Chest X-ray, AP view. Patient: 38 years old, sex F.
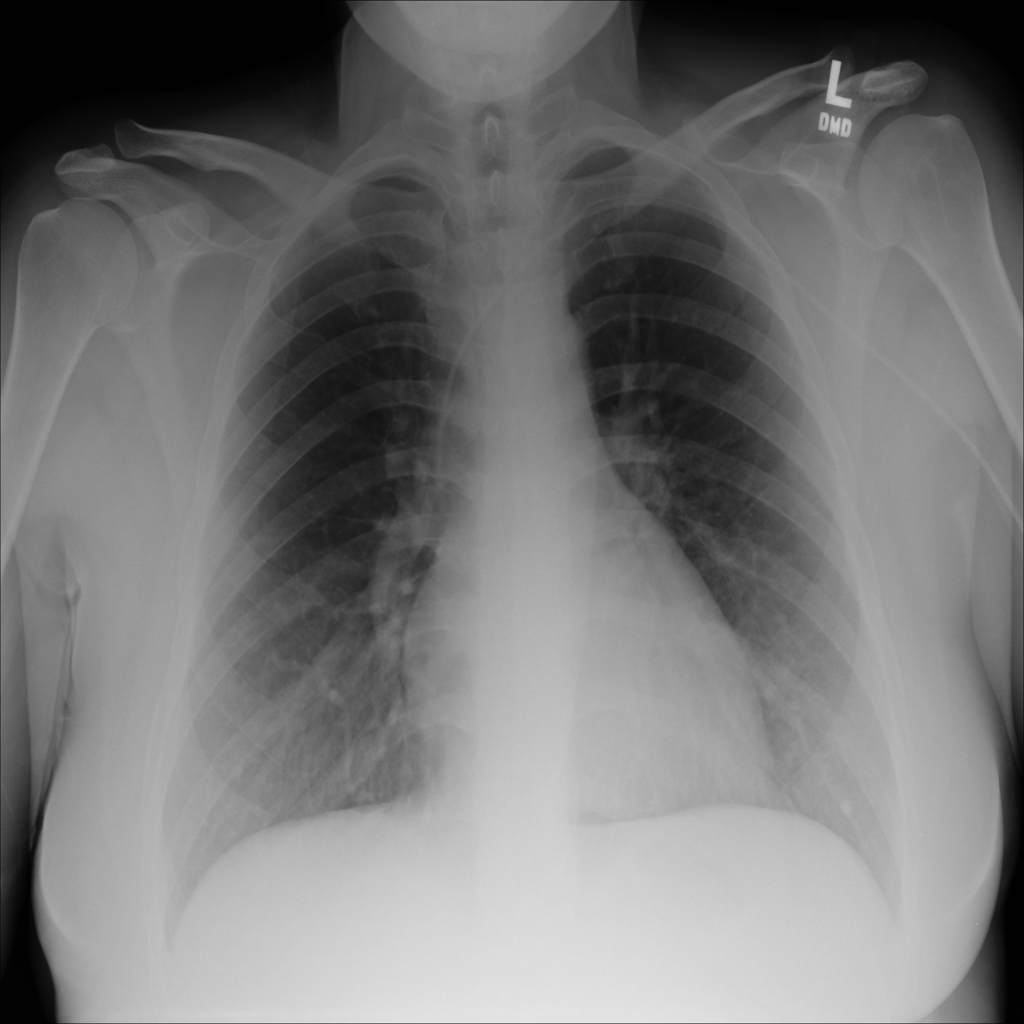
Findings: No Finding